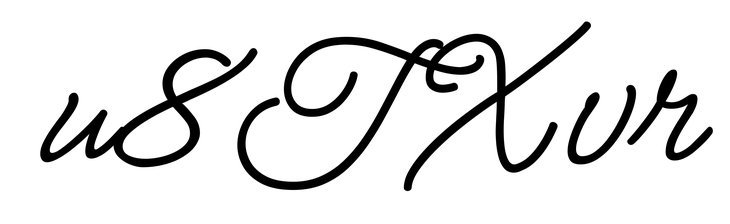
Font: MeowScript-Regular